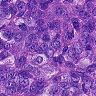
Metastatic tissue present: yes